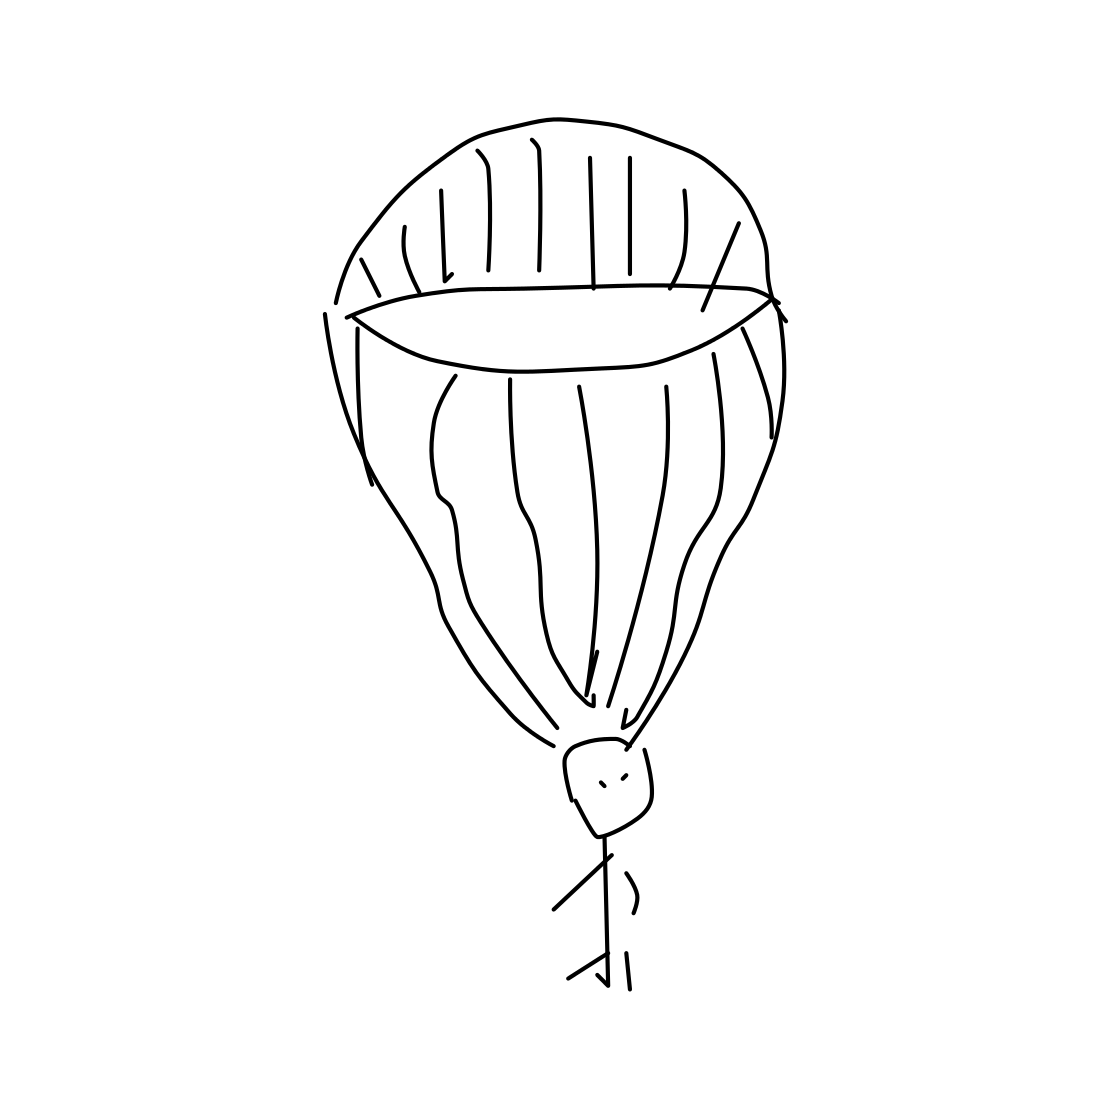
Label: parachute